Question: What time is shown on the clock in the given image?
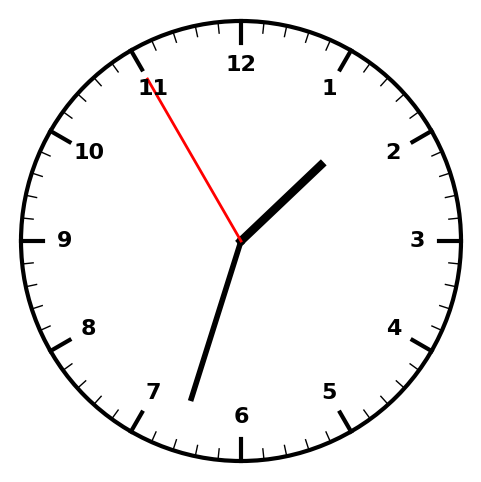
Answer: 01:32:55